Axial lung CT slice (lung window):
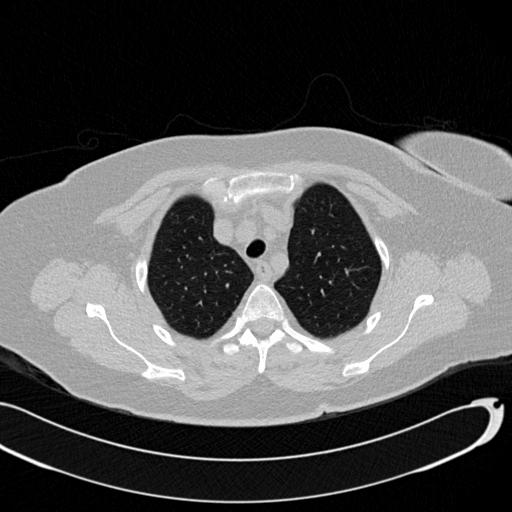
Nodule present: no